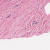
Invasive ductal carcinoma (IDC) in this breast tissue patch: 0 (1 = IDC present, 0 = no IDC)